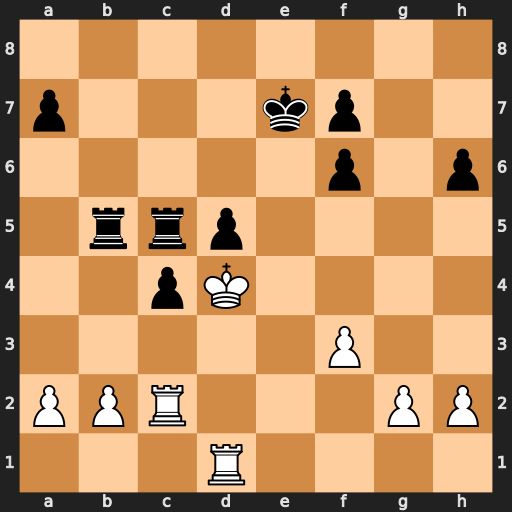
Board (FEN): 8/p3kp2/5p1p/1rrp4/2pK4/5P2/PPR3PP/3R4
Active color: w
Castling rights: -
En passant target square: -
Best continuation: a4 Ra5 b4 cxb3 Rxc5